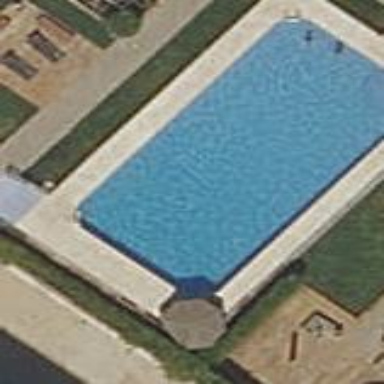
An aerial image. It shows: Swimming pool located in leisure land.